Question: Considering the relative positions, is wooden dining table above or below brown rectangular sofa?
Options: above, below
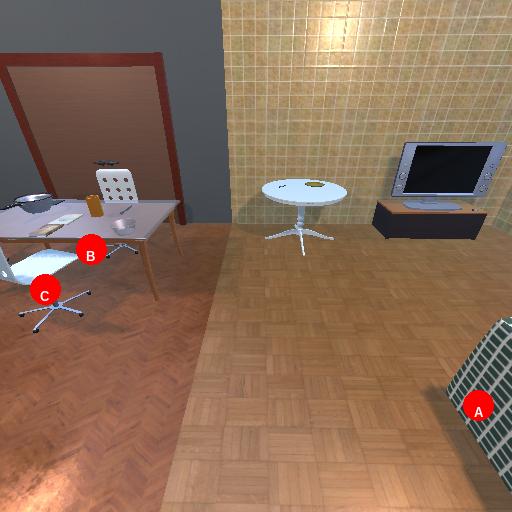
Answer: above